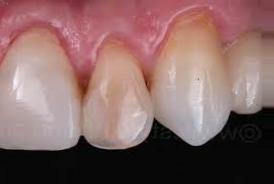
Condition: Tooth Discoloration